Field crop: maize
Growth stage: 2
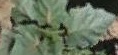
Species: datura